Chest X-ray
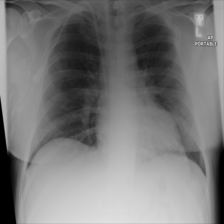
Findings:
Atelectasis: negative
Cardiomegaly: negative
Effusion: negative
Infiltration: negative
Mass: negative
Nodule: negative
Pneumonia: negative
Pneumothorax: negative
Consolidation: negative
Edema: negative
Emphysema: negative
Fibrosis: negative
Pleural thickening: negative
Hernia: negative